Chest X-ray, PA view. Patient: 39 years old, sex F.
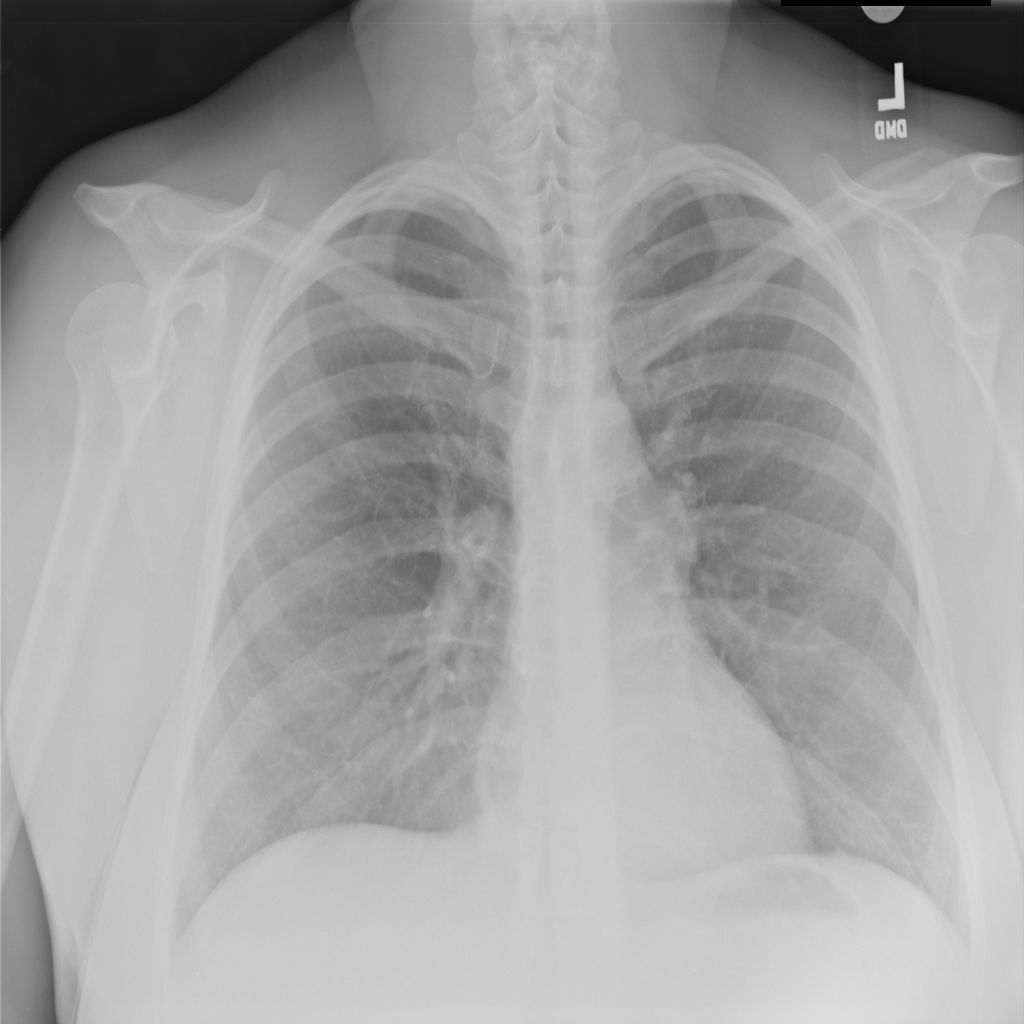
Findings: No Finding